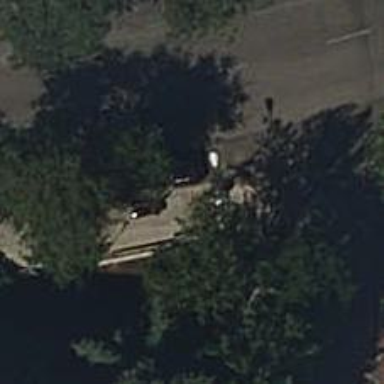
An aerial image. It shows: Motorcycle parking facility.